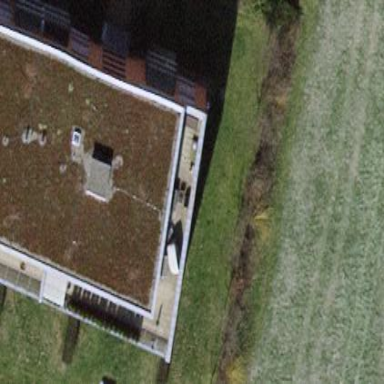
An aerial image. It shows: Terrace building.